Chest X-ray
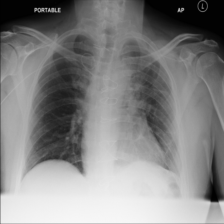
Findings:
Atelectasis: negative
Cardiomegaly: negative
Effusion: negative
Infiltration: negative
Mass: negative
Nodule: negative
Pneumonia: negative
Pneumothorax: negative
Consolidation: negative
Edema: negative
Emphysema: negative
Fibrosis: negative
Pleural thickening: negative
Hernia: negative